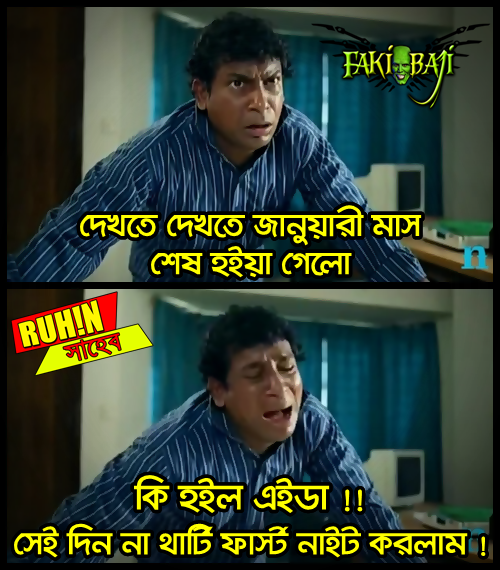
Caption: দেখতে দেখতে জানুয়ারী মাস শেষ হইয়া গেলো কি হইল এইডা!!  সেই দিন না থার্টি ফার্স্ট নাইট করলাম!
Label: non-hate